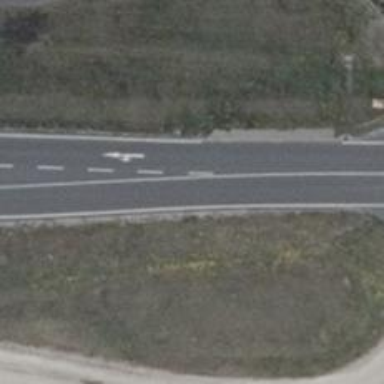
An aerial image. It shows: Asphalt road classified as primary highway.